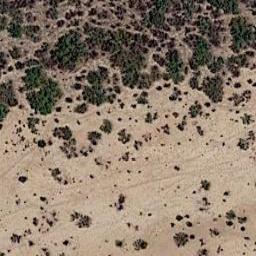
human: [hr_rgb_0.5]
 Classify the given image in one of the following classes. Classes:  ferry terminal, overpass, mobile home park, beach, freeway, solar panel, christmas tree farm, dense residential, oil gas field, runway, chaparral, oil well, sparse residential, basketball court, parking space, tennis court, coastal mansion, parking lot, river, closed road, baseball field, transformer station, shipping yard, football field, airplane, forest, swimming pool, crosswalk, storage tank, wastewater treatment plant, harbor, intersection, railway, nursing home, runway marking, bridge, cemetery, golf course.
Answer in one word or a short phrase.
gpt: chaparral